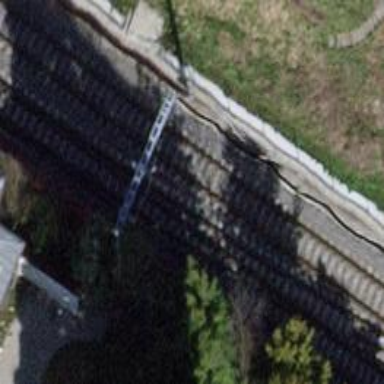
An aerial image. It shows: Single railway track with electrification through contact line.